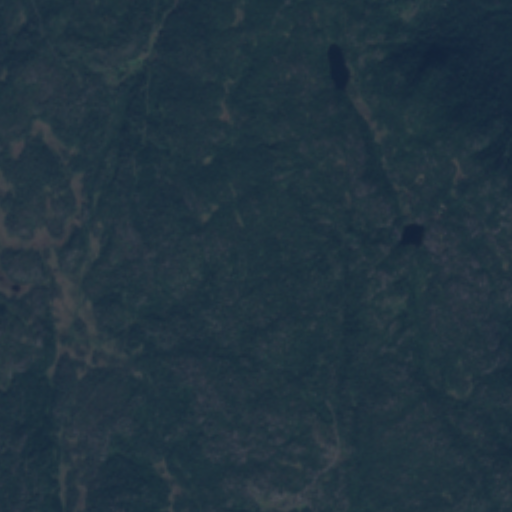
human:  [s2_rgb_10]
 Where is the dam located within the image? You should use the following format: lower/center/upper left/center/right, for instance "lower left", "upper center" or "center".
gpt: The dam is located in the center right of the image.
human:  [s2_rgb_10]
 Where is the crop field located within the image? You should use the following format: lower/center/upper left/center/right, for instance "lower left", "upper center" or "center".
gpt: There is no crop field in the image.